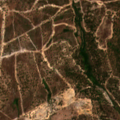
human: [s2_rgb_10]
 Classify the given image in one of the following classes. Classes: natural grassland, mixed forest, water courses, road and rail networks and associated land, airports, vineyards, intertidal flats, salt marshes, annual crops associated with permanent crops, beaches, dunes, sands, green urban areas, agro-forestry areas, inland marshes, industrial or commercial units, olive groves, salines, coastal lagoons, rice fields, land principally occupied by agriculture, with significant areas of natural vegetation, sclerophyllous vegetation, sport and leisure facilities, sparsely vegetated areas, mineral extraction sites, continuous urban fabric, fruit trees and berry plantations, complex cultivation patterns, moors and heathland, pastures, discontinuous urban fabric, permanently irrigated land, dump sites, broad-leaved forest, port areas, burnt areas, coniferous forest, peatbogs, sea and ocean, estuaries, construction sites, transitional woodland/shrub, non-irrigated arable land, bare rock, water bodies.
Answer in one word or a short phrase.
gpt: broad-leaved forest, transitional woodland/shrub